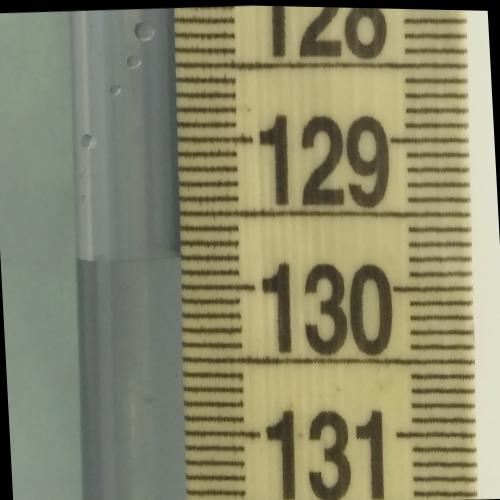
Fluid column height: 129.8 cm